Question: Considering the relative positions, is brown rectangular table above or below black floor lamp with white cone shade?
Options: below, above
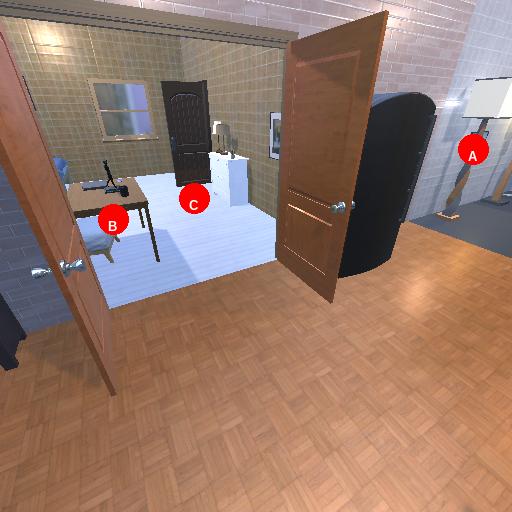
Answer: below